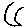
Label: moon